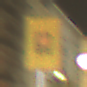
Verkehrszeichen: KennzeichnungspflichtigeFahrzeugeGefaehrlicheGueterOhnePfeilsymbol
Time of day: Night
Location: Outdoor (Urban)
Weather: Clear
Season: NotSpecified
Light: Artificial